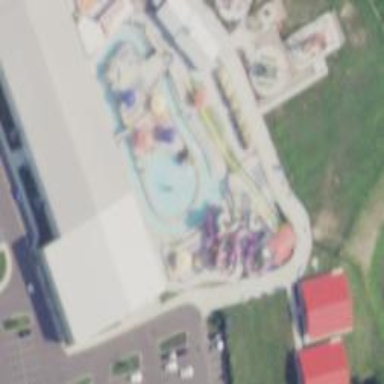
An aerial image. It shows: Water slide attraction.